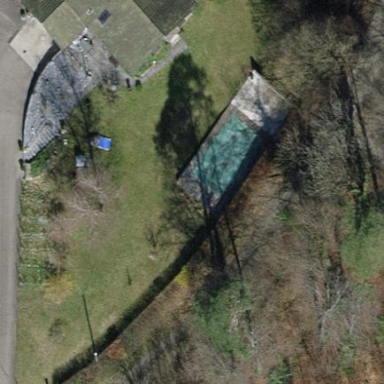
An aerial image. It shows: Swimming pool located in leisure land.